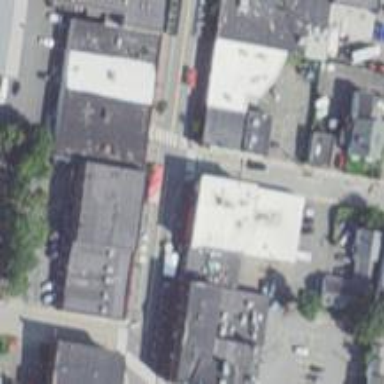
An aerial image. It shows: Convenience shop.